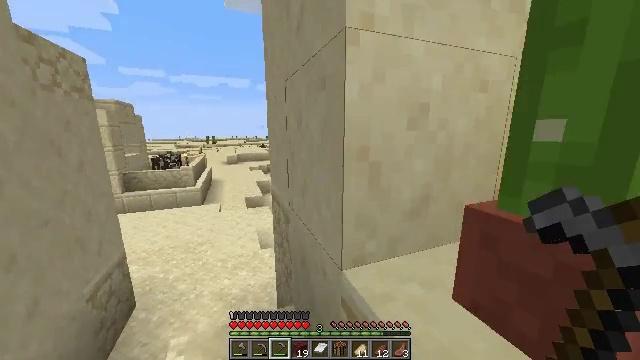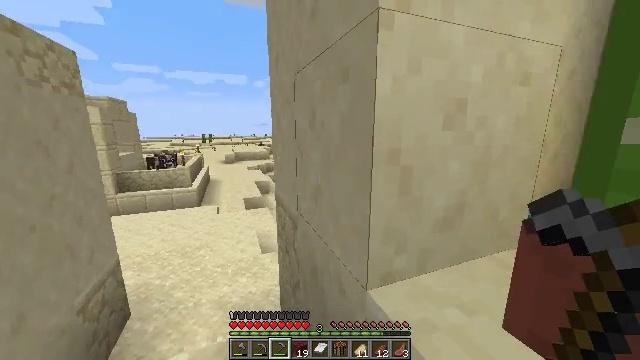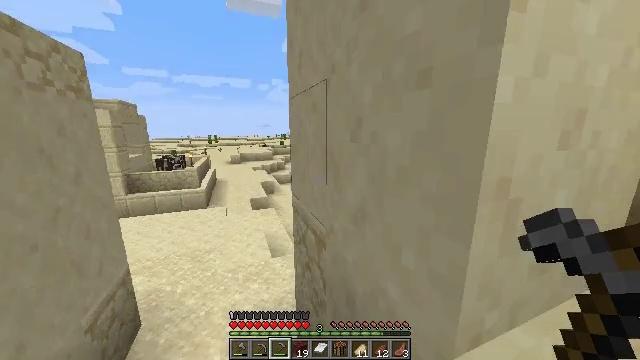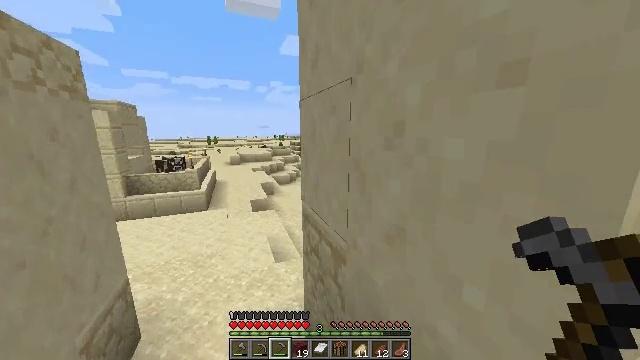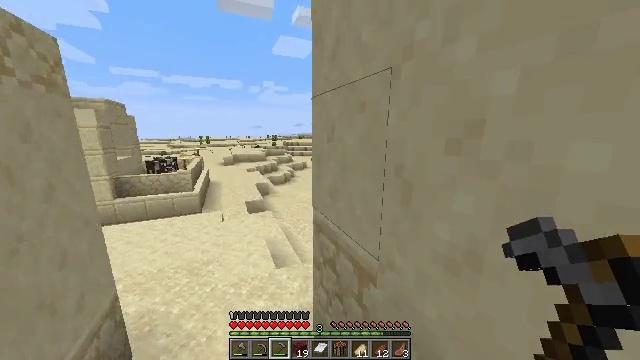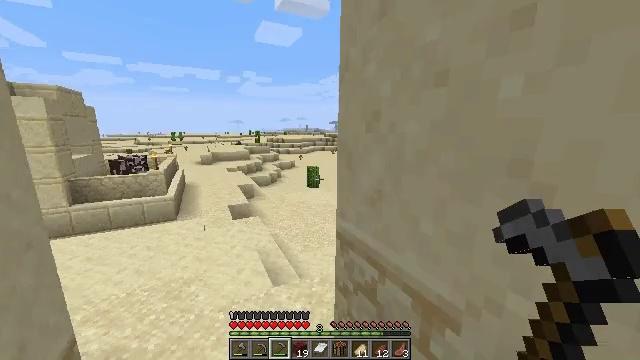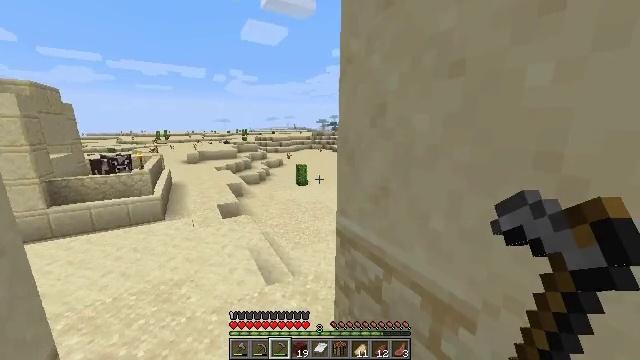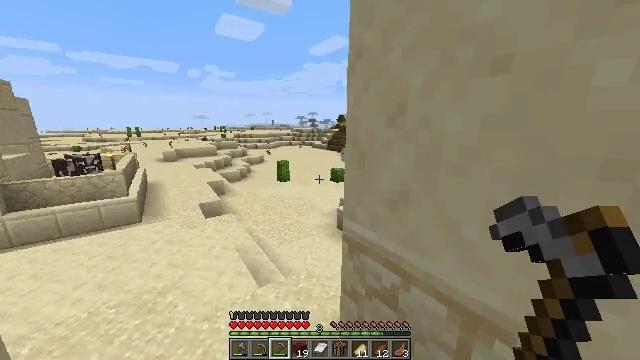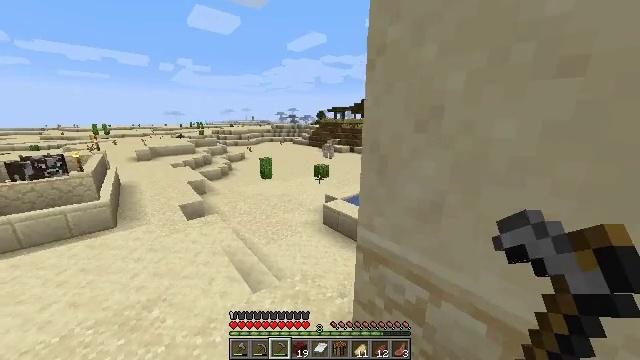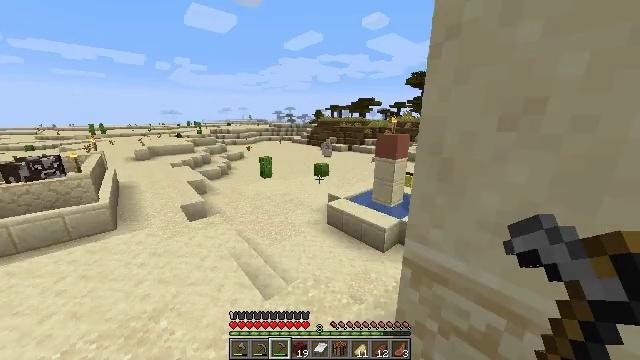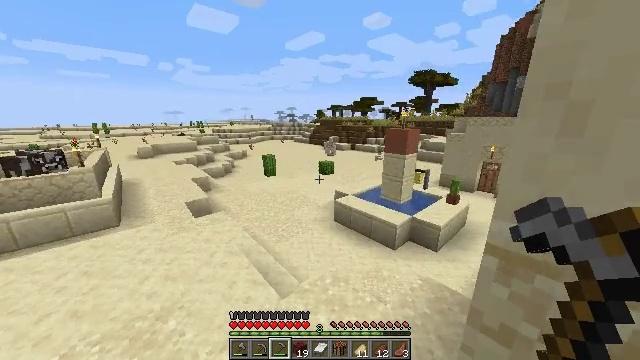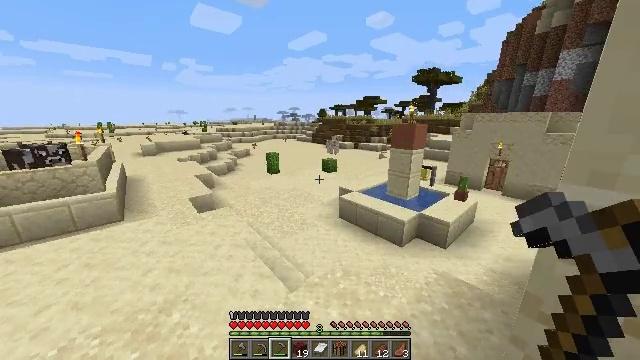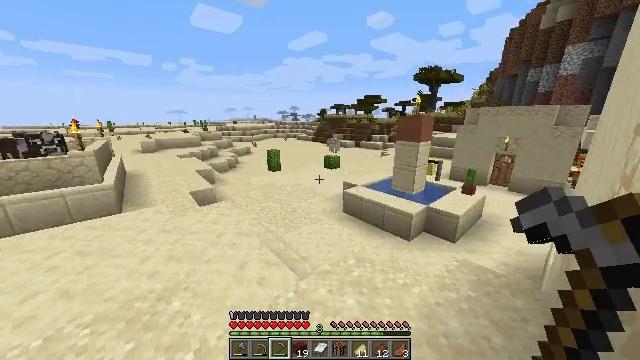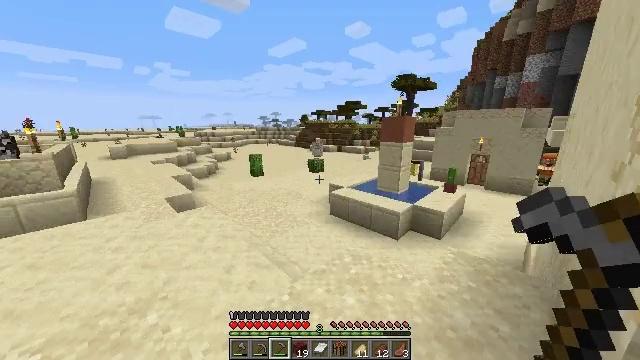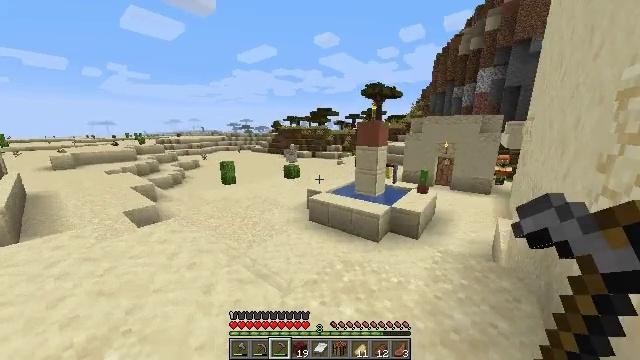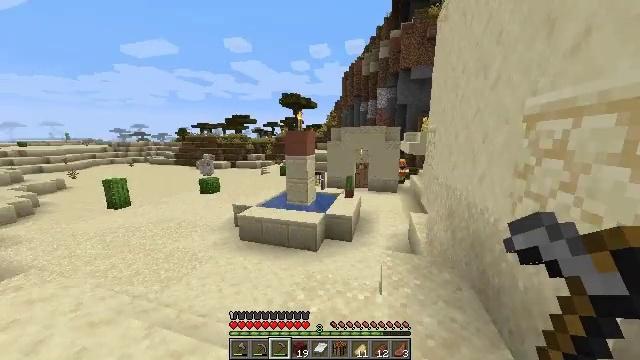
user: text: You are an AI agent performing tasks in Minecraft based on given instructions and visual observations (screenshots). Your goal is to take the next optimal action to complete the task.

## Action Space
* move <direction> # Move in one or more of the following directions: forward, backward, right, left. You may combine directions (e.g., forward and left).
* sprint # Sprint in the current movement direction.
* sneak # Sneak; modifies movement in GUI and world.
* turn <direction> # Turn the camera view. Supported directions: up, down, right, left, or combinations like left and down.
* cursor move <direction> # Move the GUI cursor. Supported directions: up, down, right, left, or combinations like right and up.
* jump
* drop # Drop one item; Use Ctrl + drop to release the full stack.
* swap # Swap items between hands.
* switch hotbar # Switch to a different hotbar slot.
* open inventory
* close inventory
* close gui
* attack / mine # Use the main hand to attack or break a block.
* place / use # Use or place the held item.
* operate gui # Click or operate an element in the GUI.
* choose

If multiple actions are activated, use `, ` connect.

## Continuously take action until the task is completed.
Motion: motion action
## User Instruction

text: Left-click to destroy the cyan bed.
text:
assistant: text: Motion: move forward and move left, sprint
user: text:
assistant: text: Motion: move forward and move left, sprint
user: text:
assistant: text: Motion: move forward and move left, sprint
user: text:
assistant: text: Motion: move forward and move left, sprint, turn right
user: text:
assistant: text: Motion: move forward and move left, sprint, turn right
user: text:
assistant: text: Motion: move forward and move left, sprint, turn right
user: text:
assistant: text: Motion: move forward and move left, sprint, turn right and down
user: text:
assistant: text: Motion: move forward and move left, sprint, turn right and down
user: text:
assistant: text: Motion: move forward and move left, sprint
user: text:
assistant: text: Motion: move forward and move left, sprint, jump
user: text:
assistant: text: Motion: move forward and move left, sprint, jump
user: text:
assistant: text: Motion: move forward and move left, sprint, jump
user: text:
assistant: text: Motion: move forward and move left, sprint, turn right and up
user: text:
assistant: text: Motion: move forward and move left, sprint, turn right and up
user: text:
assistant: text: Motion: move forward and move left, sprint, turn right and up
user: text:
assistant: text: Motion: move forward, turn right
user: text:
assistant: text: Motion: move forward, turn right
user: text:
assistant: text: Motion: move forward
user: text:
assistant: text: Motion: move forward
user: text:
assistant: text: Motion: move forward
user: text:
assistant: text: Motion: move forward
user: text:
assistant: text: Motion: move forward
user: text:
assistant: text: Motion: move forward
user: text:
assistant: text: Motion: move forward
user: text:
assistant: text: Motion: move forward
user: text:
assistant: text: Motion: move forward
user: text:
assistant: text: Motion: move forward, sprint
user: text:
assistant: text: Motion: move forward, sprint
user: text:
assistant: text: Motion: move forward, sprint
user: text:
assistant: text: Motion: move forward, sprint